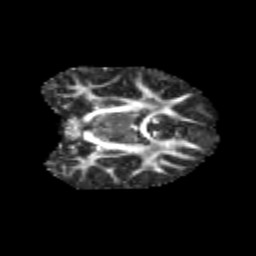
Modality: FA
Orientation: coronal
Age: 10
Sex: male
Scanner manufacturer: siemens
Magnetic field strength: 3 T
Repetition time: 3.8 s
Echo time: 0.07 s